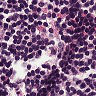
Metastatic tissue present: no